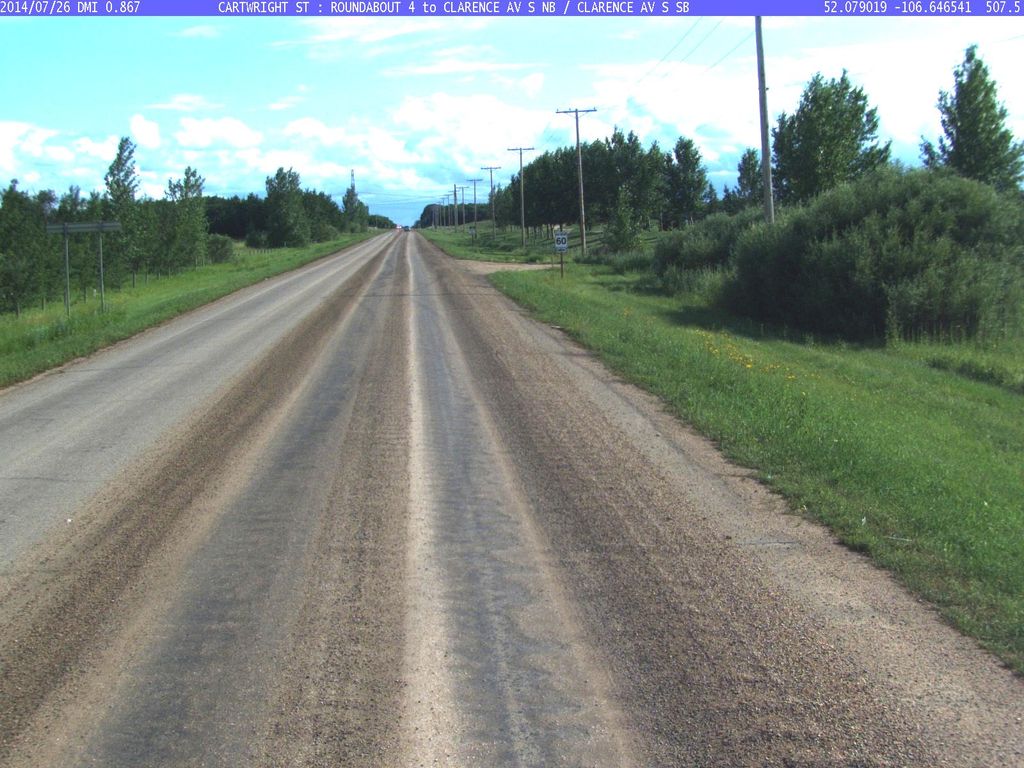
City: saskatoon